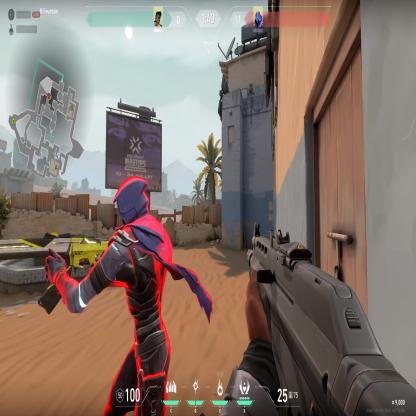
Label: enemy